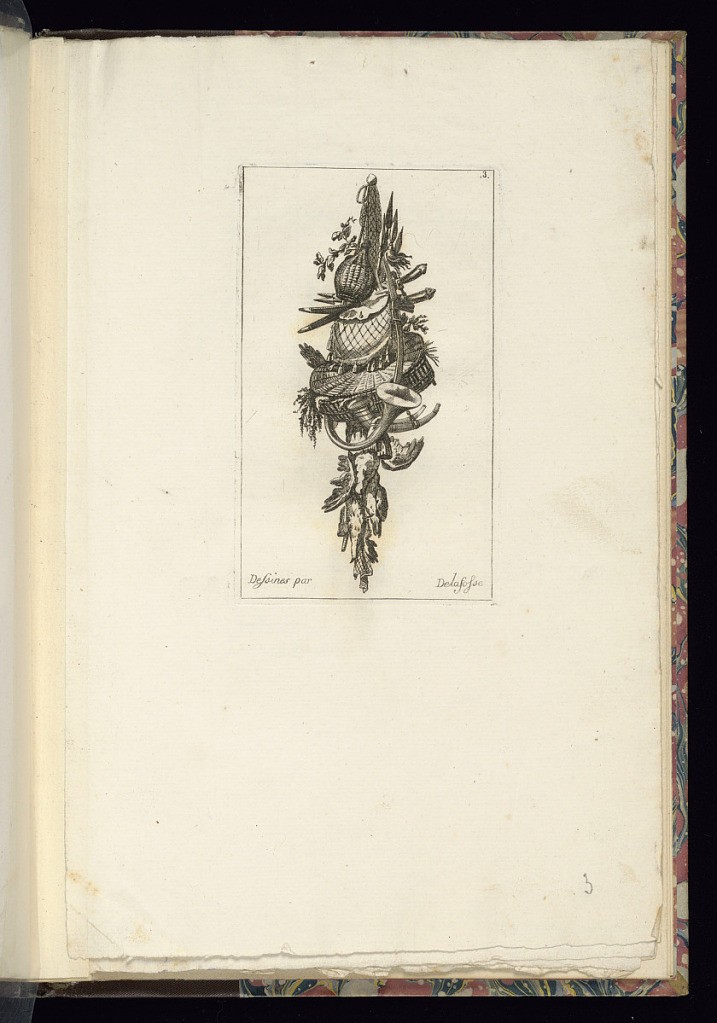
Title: Trophy Design
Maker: Jean-Charles Delafosse, French, 1734 – 1789
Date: late 18th century
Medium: Etching on laid paper
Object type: Print
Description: Design for an ornamental hanging trophy. A copy after one of the trophies in the print titled ‘Attributs de Chasse' (Attributes of Hunting), published in 1771 by Jacques-François Chereau, engraved by Pierre François Tardieu, after Jean Charles Delafosse. Trophy depicting objects associated with hunting, including baskets, nets, horns, dead birds, hunting purse, powder flask, daggers, arrows, and foliate branches. The plate is numbered.